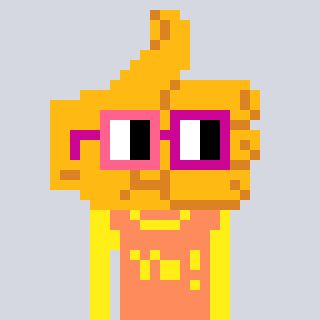
a pixel art character with square pink and red glasses, a thumbsup-shaped head and a peachy-colored body on a cool background